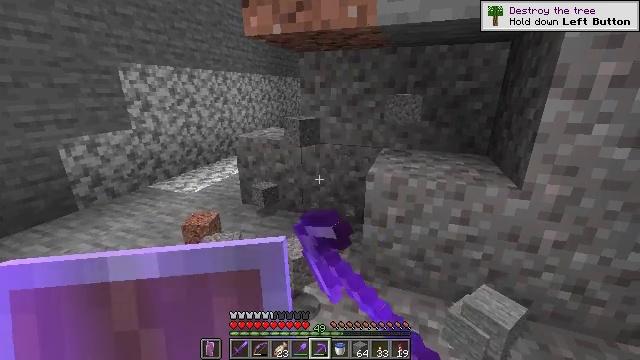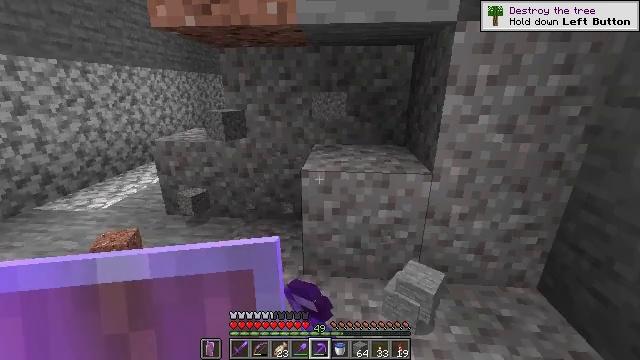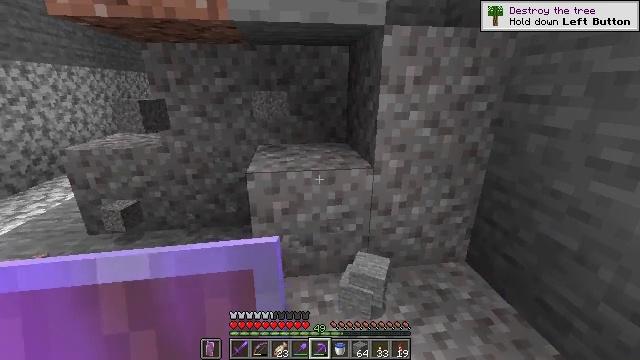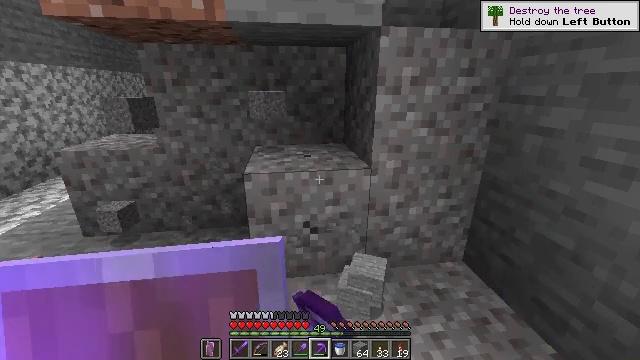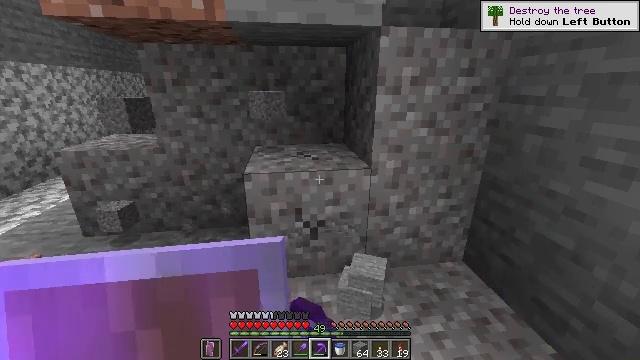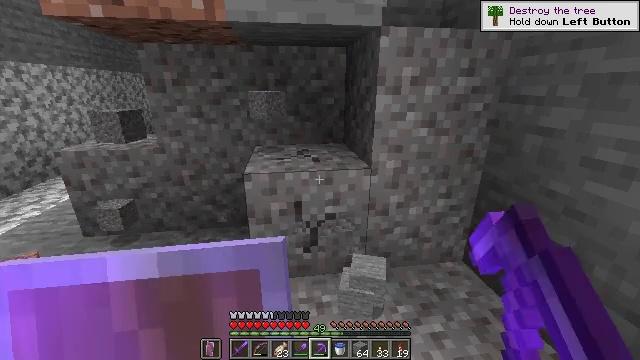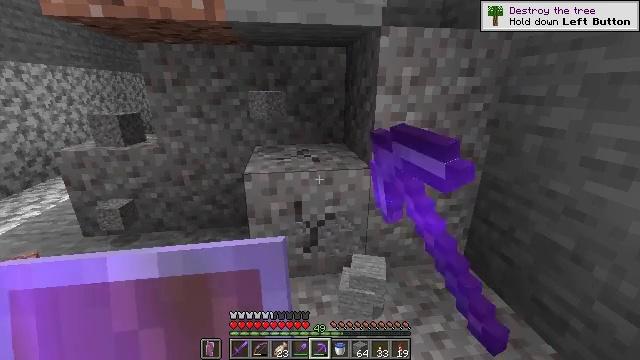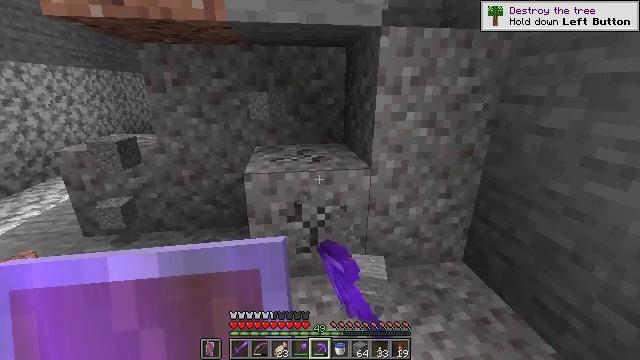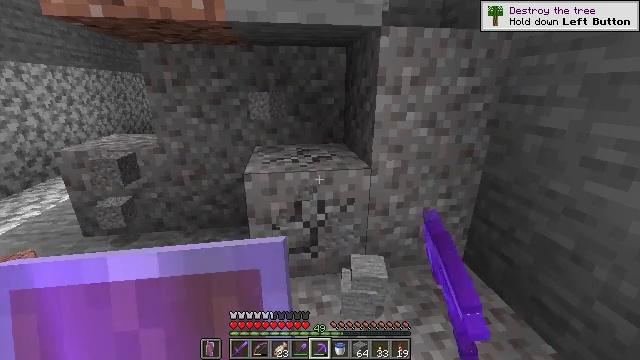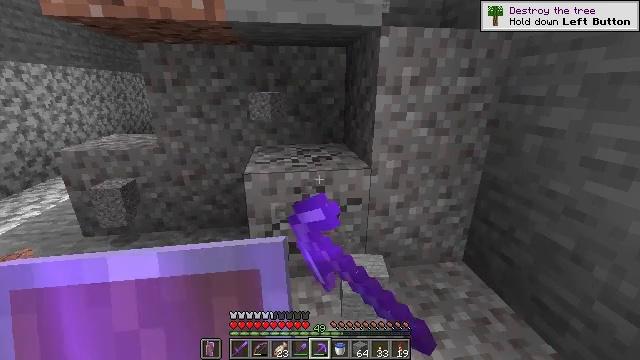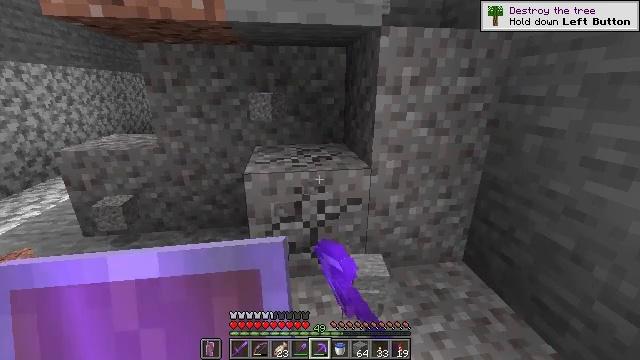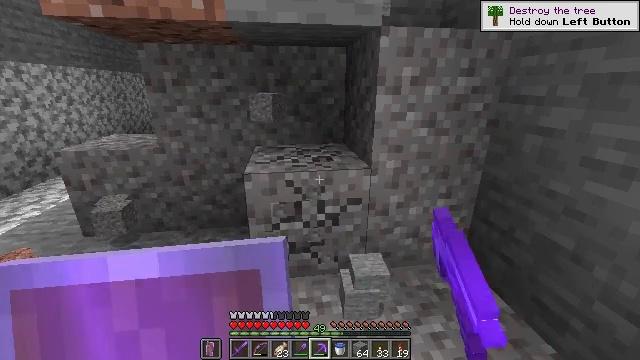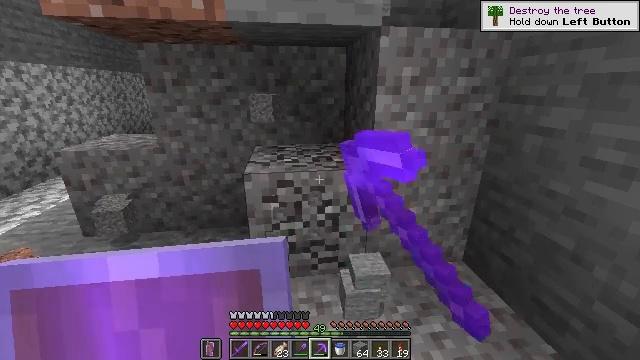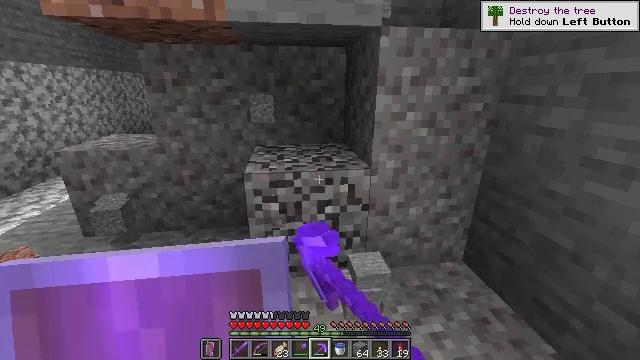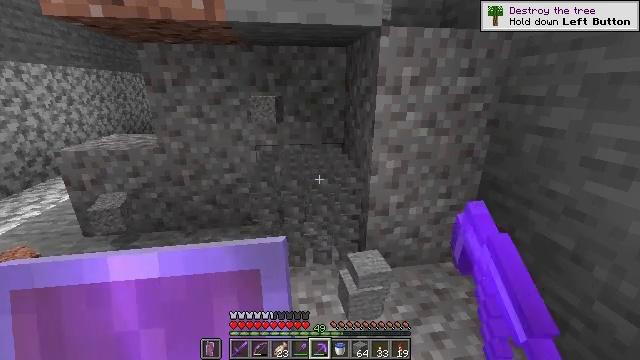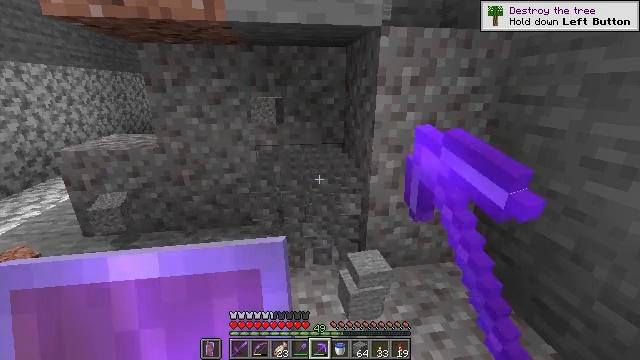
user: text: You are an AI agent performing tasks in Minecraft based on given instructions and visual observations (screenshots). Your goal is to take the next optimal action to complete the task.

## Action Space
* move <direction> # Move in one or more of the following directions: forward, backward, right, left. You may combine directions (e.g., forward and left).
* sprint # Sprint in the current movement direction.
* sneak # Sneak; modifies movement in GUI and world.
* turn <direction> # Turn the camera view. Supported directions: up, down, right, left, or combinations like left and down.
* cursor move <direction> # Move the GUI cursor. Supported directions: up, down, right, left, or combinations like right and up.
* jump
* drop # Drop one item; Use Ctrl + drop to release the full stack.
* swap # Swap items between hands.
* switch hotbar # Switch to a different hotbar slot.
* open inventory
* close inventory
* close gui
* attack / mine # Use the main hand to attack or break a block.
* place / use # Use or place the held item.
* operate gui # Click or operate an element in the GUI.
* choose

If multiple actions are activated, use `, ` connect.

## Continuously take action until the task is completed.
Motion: motion action
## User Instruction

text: Gather gravel by digging.
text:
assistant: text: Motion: turn right, attack / mine
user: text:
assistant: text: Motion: turn right, attack / mine
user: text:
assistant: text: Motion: attack / mine
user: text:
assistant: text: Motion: attack / mine
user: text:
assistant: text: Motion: attack / mine
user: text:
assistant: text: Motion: attack / mine
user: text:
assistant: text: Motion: attack / mine
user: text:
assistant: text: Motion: attack / mine
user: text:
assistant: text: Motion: attack / mine
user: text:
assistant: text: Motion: attack / mine
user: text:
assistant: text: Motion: attack / mine
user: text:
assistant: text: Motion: attack / mine
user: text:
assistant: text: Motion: attack / mine
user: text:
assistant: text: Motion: attack / mine
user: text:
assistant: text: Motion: attack / mine
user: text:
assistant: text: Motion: attack / mine
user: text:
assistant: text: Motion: attack / mine
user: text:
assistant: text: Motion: attack / mine
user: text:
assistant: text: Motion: attack / mine
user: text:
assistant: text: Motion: attack / mine
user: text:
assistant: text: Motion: turn right and up, attack / mine
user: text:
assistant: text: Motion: move forward, turn right and up, attack / mine
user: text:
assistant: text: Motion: move forward, turn right and up, attack / mine
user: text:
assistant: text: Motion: move forward, attack / mine
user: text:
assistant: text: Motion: move forward, attack / mine
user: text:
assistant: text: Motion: attack / mine
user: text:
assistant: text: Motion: turn left, attack / mine
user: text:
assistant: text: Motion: attack / mine
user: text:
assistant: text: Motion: attack / mine
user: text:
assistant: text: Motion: attack / mine